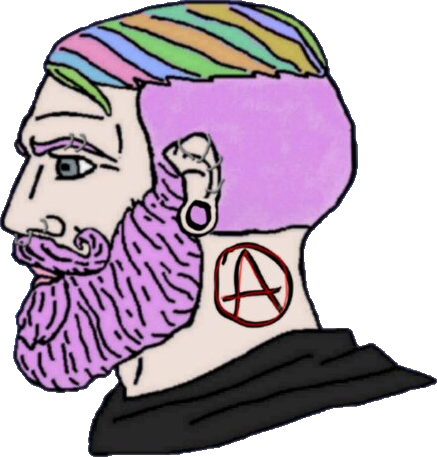
Label: 4_Yes_Chad